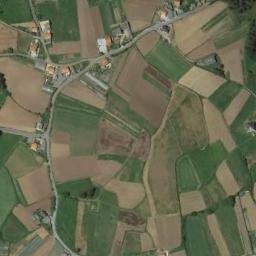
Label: rectangular_farmland